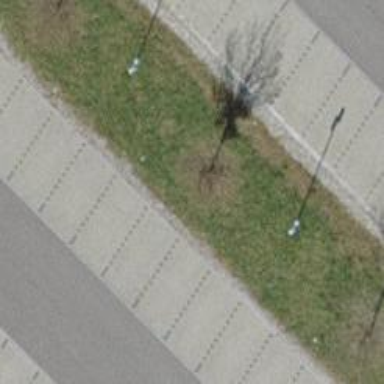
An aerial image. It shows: Urban tree adding natural touch to the cityscape.